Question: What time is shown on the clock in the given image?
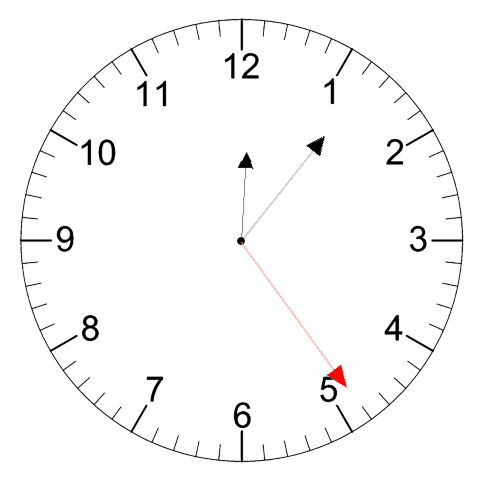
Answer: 12:06:24